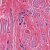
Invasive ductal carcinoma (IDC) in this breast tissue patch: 0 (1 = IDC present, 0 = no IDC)